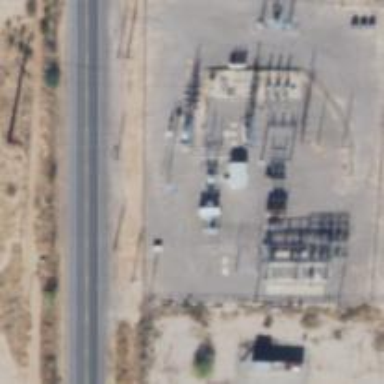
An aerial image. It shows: Switch for power supply.